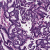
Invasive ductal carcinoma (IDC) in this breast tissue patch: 1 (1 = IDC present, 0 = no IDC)